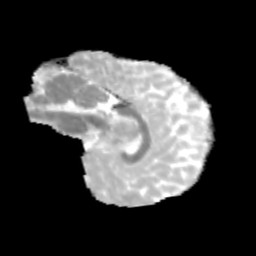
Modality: MD
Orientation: sagittal
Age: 10
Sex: male
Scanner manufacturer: siemens
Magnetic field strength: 3 T
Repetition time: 3.8 s
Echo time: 0.07 s